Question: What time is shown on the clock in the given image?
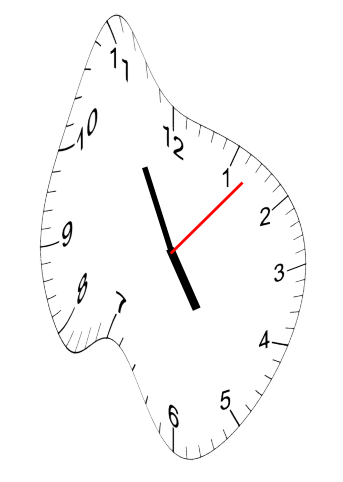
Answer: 04:55:07